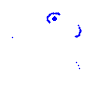
Particle: kaon